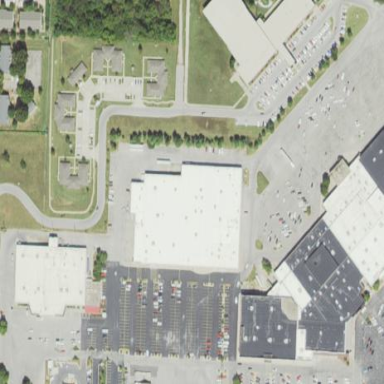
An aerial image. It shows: Retail area.